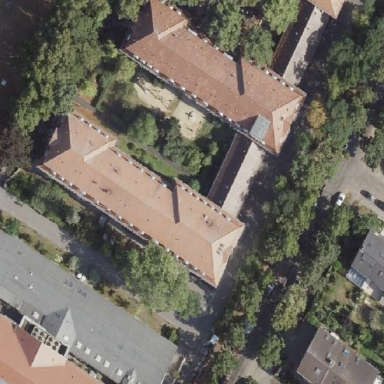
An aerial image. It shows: Hospital building.